Question: Minimum investment?
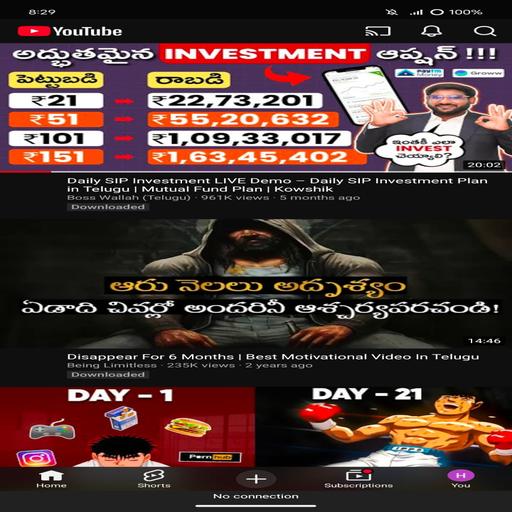
Answer: 21